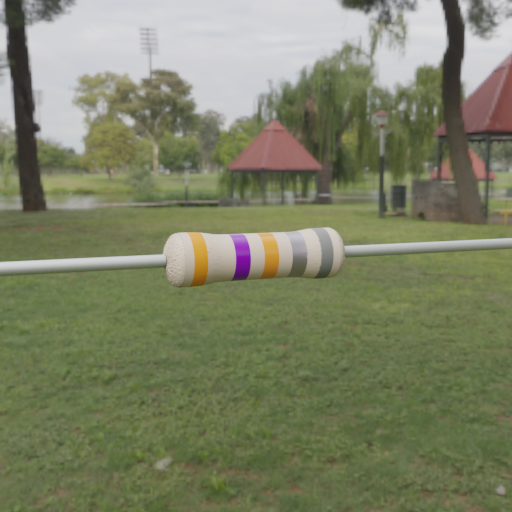
Resistor colour bands (in order): orange, violet, orange, silver, gray